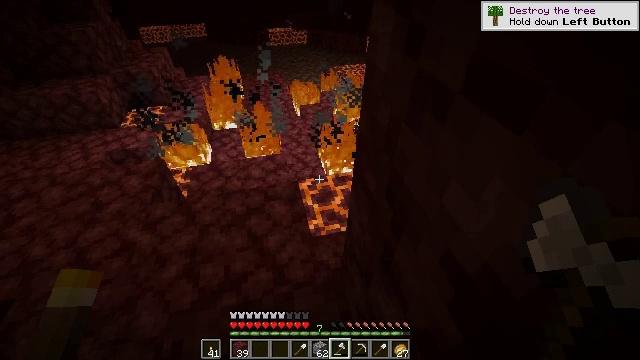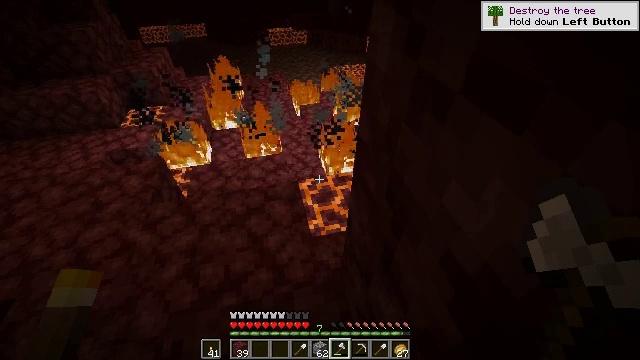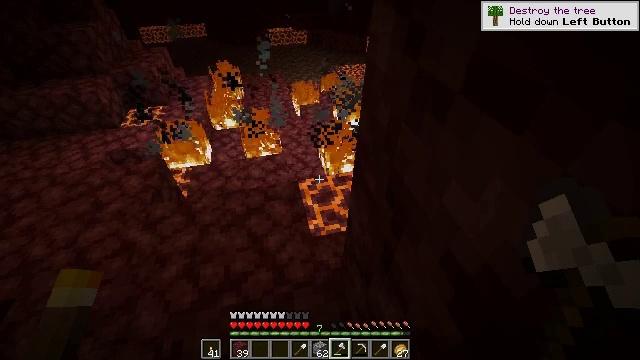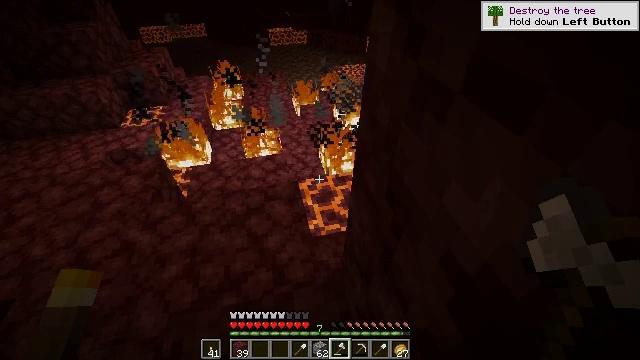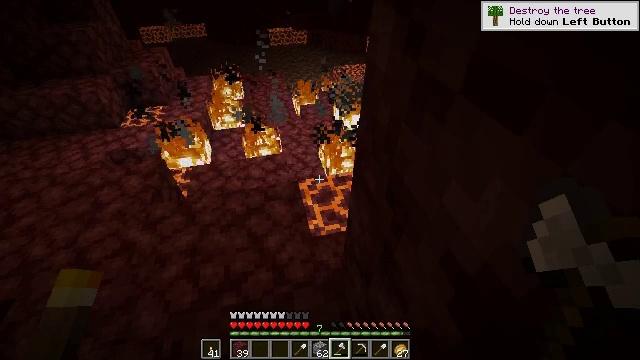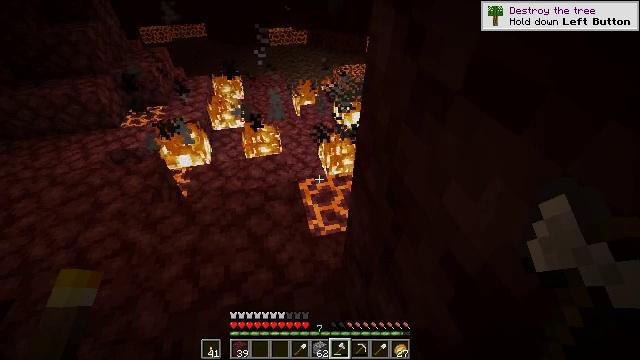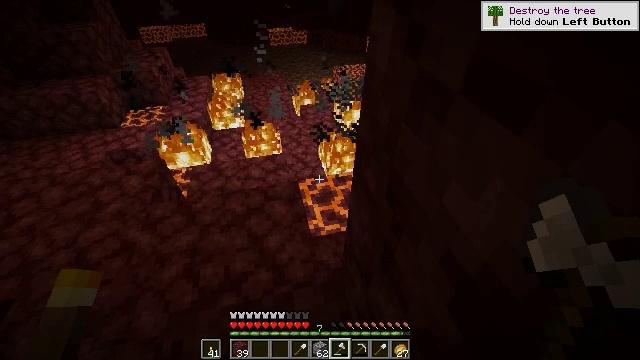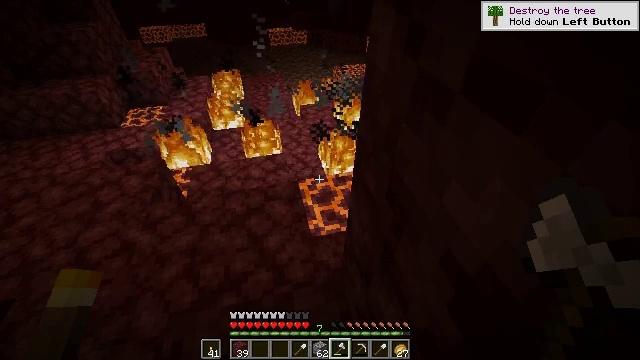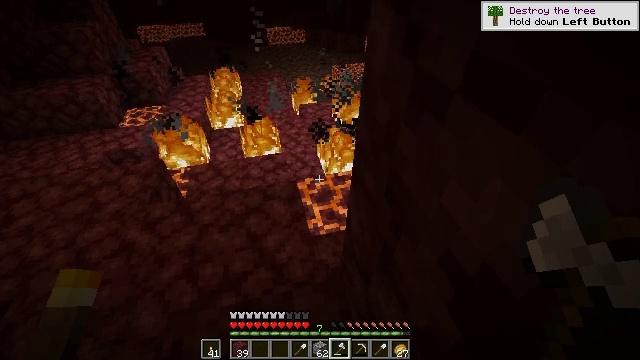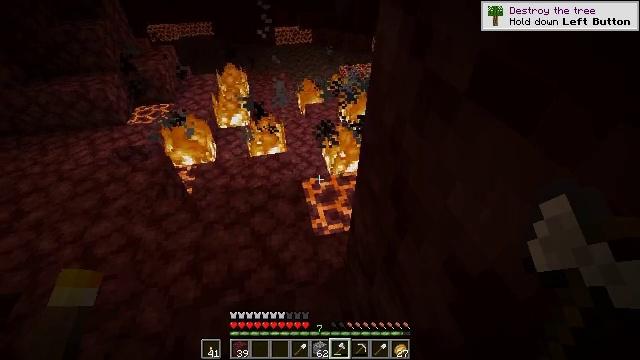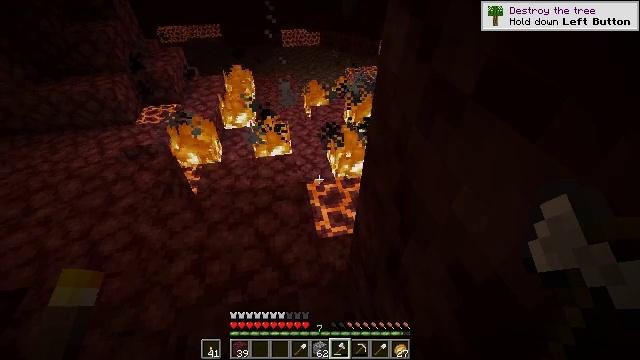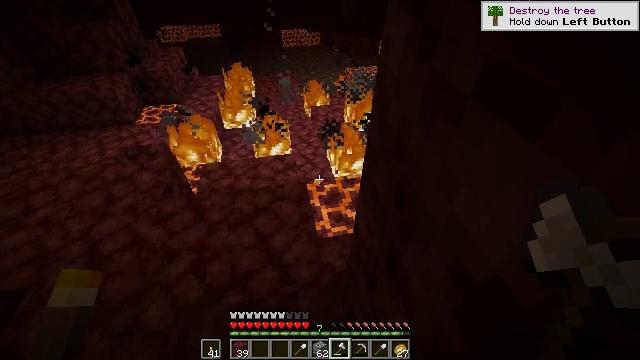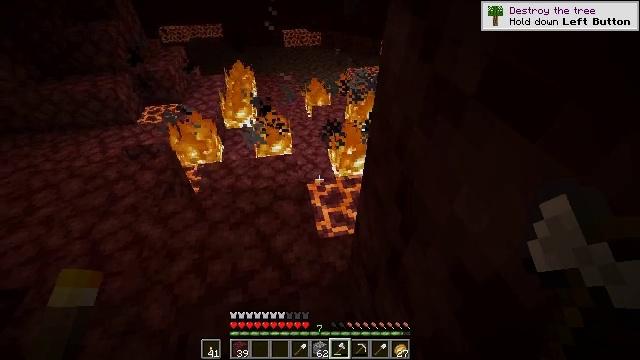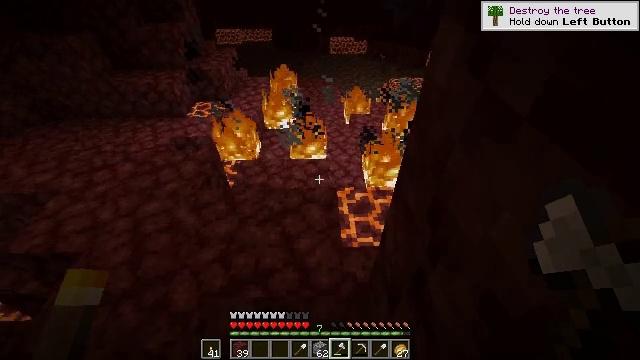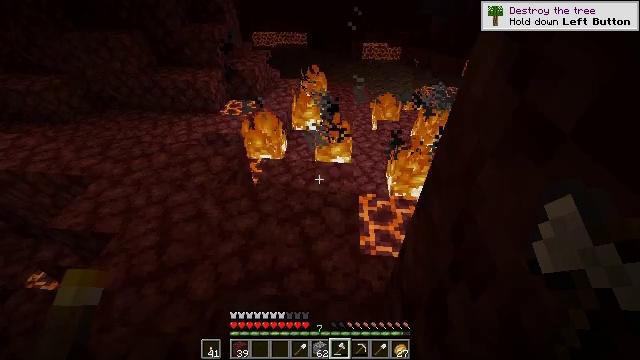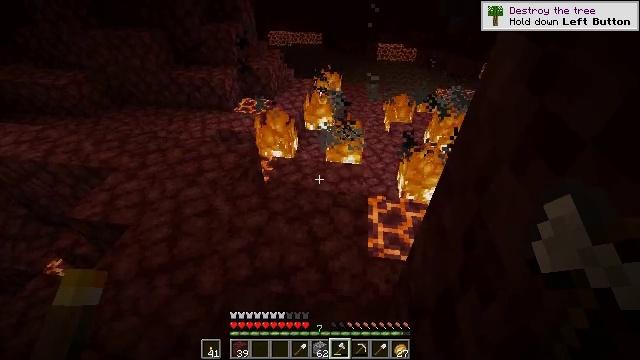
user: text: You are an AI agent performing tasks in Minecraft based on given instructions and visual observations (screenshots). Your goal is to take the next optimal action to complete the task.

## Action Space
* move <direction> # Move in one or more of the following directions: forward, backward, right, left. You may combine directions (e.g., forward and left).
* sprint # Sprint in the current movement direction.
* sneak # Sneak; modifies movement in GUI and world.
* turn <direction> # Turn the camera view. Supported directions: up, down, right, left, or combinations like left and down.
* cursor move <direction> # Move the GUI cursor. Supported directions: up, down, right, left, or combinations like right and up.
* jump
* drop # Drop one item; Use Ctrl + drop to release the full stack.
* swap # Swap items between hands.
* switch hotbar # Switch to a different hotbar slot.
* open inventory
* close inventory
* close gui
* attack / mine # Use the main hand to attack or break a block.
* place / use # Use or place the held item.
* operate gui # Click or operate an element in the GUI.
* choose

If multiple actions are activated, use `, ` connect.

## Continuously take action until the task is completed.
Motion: motion action
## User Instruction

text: Clear the fire from the area.
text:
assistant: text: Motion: no_op
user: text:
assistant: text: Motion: no_op
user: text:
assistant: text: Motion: no_op
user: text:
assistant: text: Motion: no_op
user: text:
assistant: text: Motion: no_op
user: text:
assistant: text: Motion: no_op
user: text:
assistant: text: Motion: no_op
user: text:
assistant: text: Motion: no_op
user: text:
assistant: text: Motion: turn left
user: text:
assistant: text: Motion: turn left
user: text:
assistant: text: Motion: no_op
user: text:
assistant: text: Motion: no_op
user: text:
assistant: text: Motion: turn left and up
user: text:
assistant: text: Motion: turn left
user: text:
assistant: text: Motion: turn left
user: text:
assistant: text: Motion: no_op
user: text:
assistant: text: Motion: no_op
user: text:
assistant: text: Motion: no_op
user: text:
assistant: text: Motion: no_op
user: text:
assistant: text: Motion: no_op
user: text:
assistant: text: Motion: move forward and move left, turn right and up
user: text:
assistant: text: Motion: move forward and move left, turn right and up
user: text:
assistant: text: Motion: move forward and move left, turn right and up
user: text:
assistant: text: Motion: move forward and move left, turn right and up
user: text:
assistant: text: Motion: move forward and move left, turn right and up
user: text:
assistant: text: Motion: move forward and move left, turn right and up
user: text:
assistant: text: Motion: turn right and up
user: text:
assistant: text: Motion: turn right and up
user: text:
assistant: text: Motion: no_op
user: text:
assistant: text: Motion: no_op